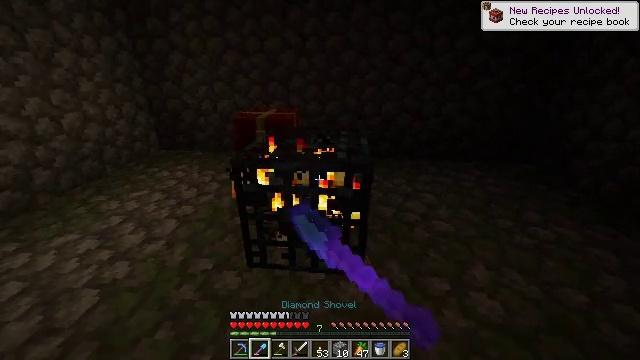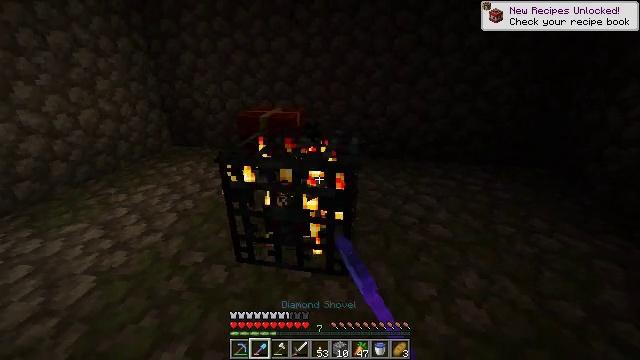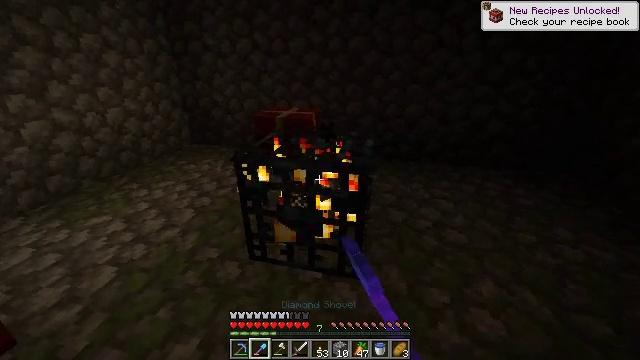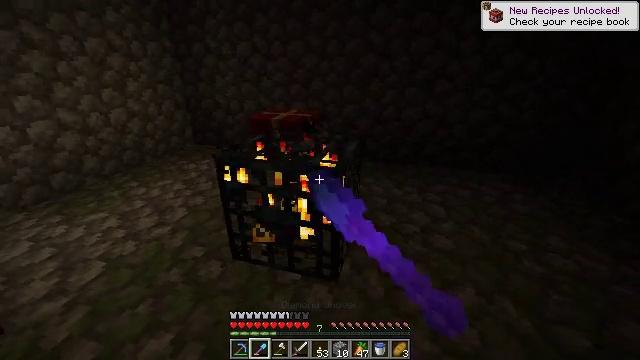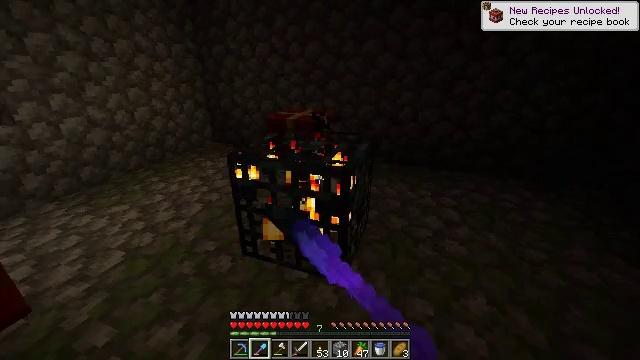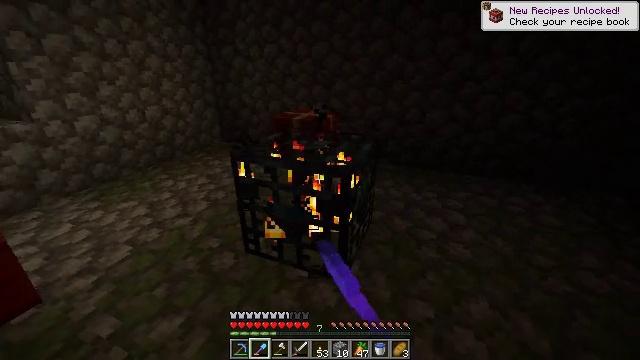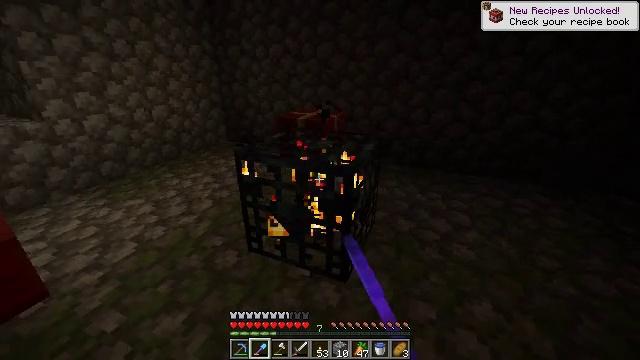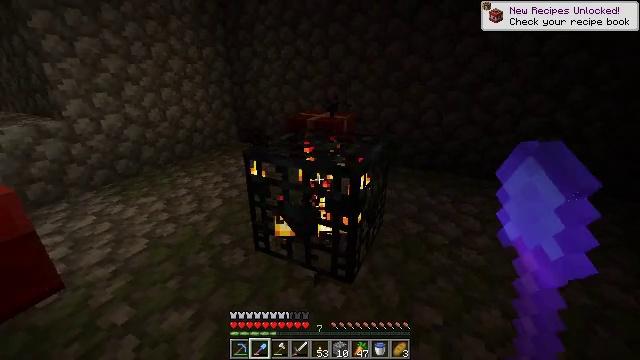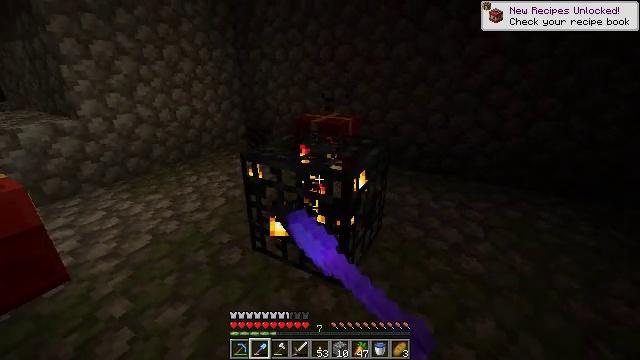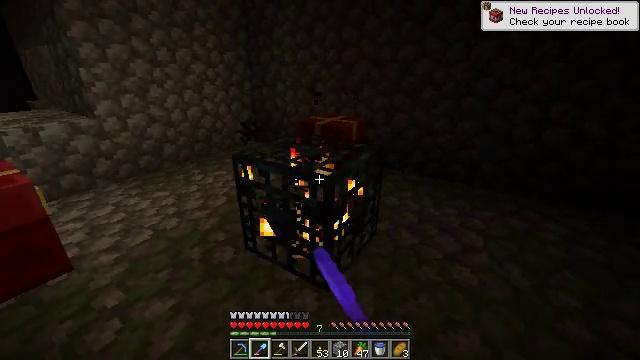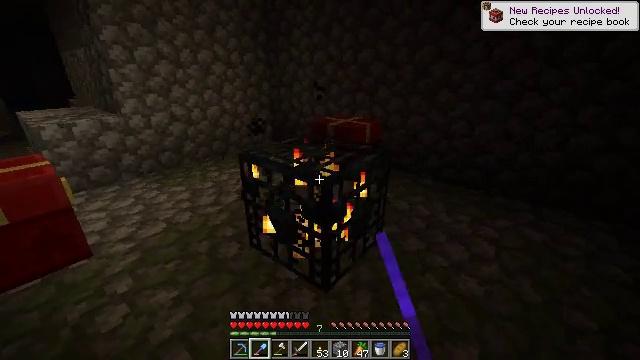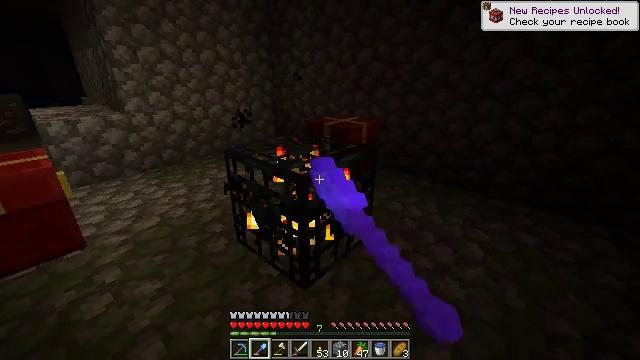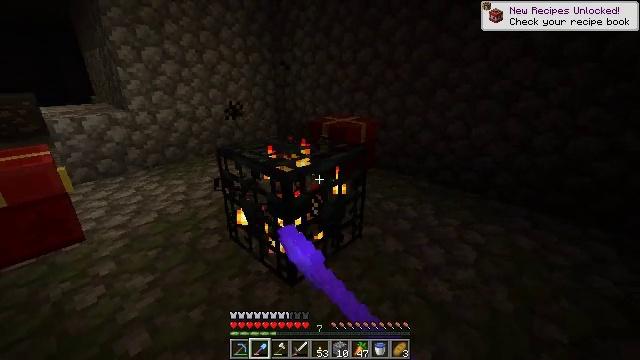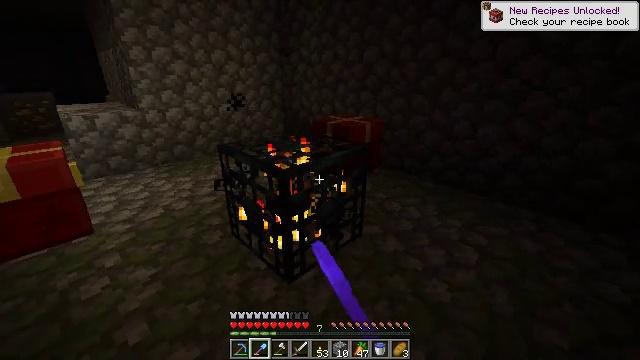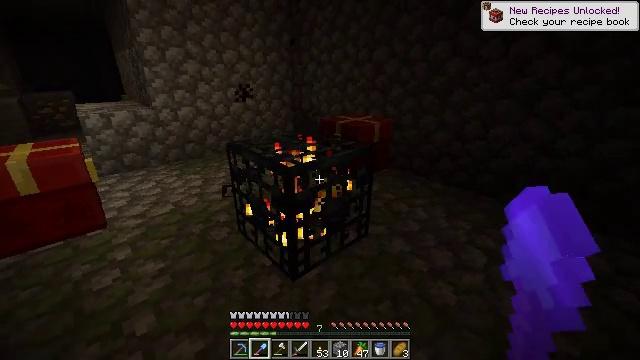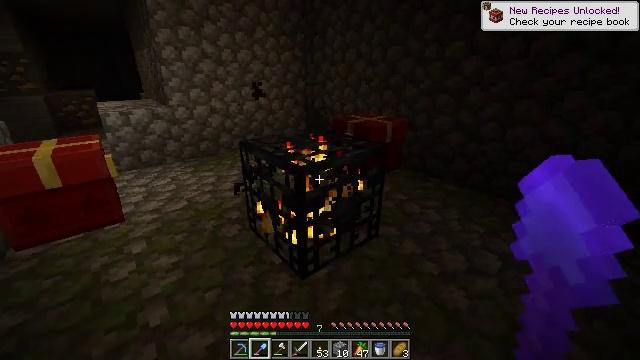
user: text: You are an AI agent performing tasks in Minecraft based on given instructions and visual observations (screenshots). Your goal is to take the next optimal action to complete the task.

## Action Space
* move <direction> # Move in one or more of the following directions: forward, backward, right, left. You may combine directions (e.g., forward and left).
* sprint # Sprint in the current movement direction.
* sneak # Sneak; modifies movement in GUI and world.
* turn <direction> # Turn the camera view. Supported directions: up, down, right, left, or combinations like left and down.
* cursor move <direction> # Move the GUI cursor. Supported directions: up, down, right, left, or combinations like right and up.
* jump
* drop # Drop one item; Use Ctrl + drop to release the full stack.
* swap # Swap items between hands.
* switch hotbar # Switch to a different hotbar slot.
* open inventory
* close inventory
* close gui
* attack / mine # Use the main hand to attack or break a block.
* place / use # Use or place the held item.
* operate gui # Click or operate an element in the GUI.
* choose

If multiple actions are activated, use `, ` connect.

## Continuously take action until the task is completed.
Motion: motion action
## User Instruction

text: Attack the spawner to disable it.
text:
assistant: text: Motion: move right, turn left, attack / mine
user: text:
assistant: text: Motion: move right, turn left, attack / mine
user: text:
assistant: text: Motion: turn left, attack / mine
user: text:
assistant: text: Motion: turn left, attack / mine
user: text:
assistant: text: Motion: turn left, attack / mine
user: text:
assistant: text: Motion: turn left, attack / mine
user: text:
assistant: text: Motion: move right, turn left, attack / mine
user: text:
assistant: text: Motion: move right, turn left, attack / mine
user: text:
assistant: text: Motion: move right, turn left, attack / mine
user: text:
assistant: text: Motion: move right, turn left, attack / mine
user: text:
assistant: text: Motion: move right, turn left, attack / mine
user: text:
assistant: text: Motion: turn left, attack / mine
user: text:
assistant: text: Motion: turn left, attack / mine
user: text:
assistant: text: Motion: turn left, attack / mine
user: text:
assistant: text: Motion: turn left, attack / mine
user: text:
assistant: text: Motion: turn left, attack / mine
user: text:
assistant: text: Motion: attack / mine
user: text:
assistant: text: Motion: turn left, attack / mine
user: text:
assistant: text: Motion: turn left, attack / mine
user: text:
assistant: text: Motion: attack / mine
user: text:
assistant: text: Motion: attack / mine
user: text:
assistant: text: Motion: attack / mine
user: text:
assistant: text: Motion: attack / mine
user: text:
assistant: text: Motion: attack / mine
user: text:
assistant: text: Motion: attack / mine
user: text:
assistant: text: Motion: attack / mine
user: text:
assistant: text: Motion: attack / mine, switch to hotbar 4
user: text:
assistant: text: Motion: attack / mine, switch to hotbar 4
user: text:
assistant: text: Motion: attack / mine
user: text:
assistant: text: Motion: attack / mine